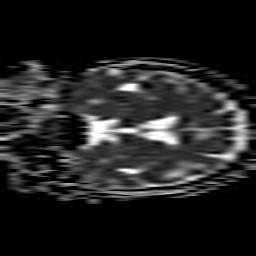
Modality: ADC
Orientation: coronal
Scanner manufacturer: philips
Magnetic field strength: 1.5 T
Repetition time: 4.77 s
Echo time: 0.07764 s